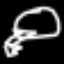
Label: frog